Question:
Over the server i can change files, commit them, and push to origin. But from local repo using source tree i cannot. Local repo's commit works fine. But what to do to be able pushing? It should work because i cloned the repo and it was fine.
'''
Pushing to ftp://annejulie%40blue-world.pl:password@blue-world.pl/annejulie.blue-world.pl.git
error: Cannot access URL ftp://annejulie%40blue-world.pl:password@blue-world.pl/annejulie.blue-world.pl.git/, return code 3
fatal: git-http-push failed
error: failed to push some refs to 'ftp://annejulie%40blue-world.pl:password@blue-world.pl/annejulie.blue-world.pl.git'
'''
'git remote -v' will output:
'''
origin ../annejulie.blue-world.pl.git (fetch)
origin ../annejulie.blue-world.pl.git (push)'
'''
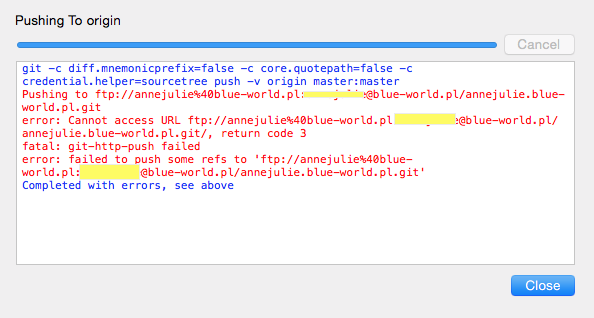
Answer: Unfortunately, according to <URL> to push via ftp account.
According to <URL>:
'Git supports ssh, git, http, and https protocols (in addition, ftp, and ftps can be used for fetching and rsync can be used for fetching and pushing, but these are inefficient and deprecated; do not use them).'